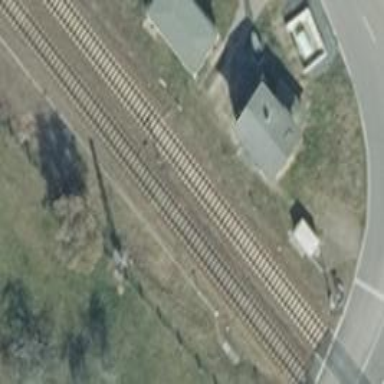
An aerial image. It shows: Railway milestone with catenary mast.